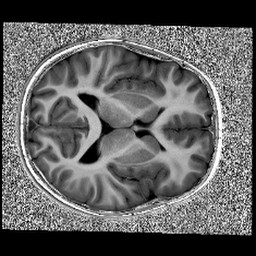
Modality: UNIT1
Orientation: axial
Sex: male
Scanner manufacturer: siemens
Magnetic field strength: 3 T
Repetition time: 5 s
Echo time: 0.00368 s